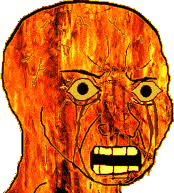
Label: 5_Rage